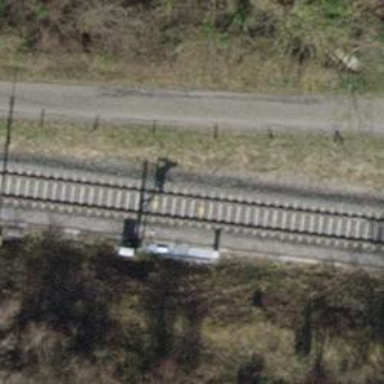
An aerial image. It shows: Railway signal.